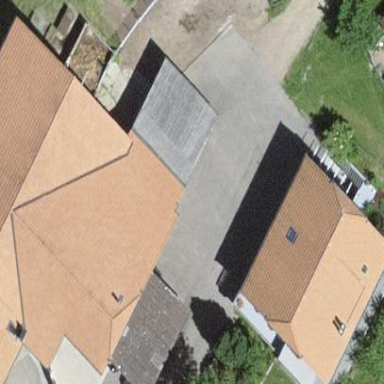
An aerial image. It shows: Farmyard area.